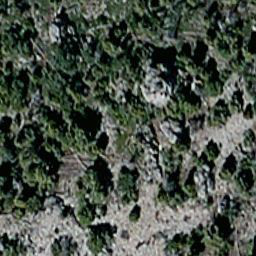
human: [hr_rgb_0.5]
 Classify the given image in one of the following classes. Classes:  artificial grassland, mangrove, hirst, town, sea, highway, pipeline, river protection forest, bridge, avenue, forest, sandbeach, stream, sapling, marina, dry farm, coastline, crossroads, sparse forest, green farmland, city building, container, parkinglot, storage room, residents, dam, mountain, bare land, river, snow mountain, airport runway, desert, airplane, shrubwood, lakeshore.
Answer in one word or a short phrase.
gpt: sparse forest